Field crop: maize
Growth stage: 2
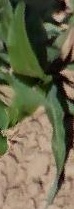
Species: maize